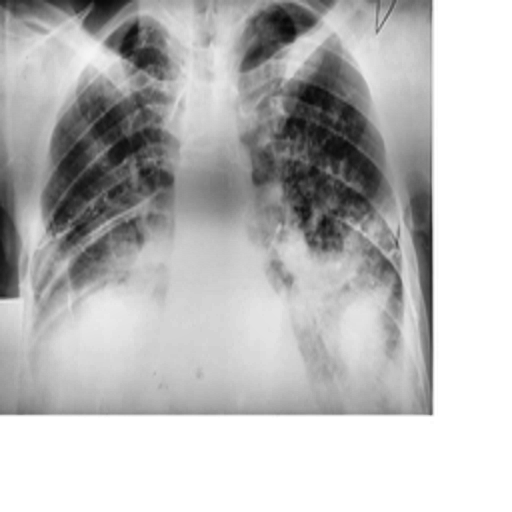
Finding: TUBERCULOSIS